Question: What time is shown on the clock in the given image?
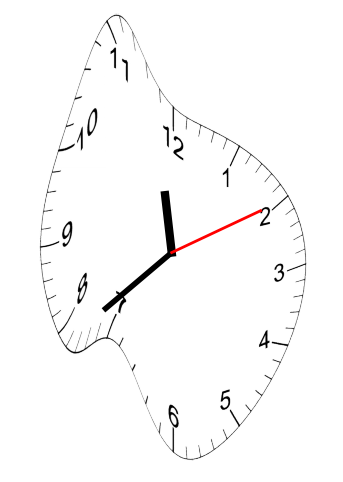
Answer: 11:38:10